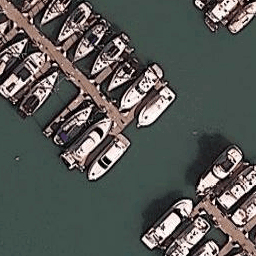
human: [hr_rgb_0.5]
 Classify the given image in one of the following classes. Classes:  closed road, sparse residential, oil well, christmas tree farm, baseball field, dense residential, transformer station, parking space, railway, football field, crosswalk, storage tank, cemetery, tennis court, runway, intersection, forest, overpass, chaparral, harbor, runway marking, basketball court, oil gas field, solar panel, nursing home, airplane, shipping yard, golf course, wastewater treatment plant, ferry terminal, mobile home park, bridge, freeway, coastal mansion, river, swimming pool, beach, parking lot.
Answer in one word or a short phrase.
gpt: harbor